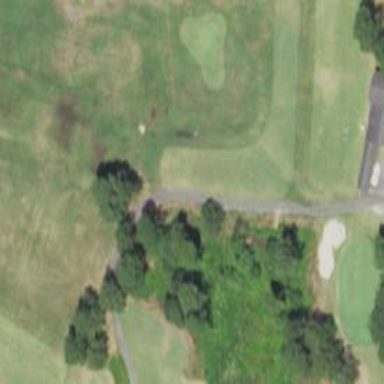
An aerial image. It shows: Grass area designated as golf tee.